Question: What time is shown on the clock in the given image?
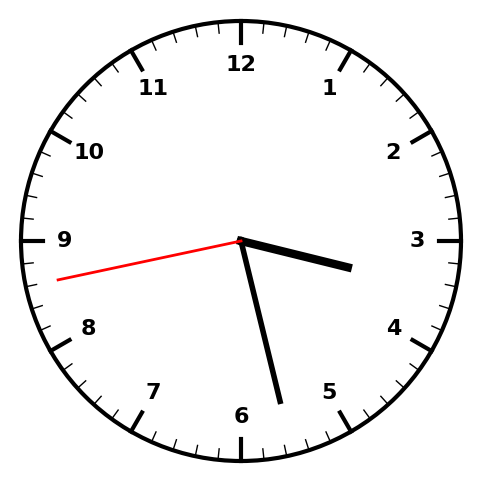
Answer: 03:27:43